Field crop: tomato
Growth stage: 1
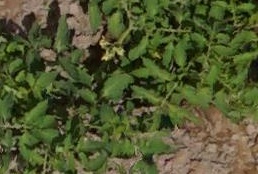
Species: tomato